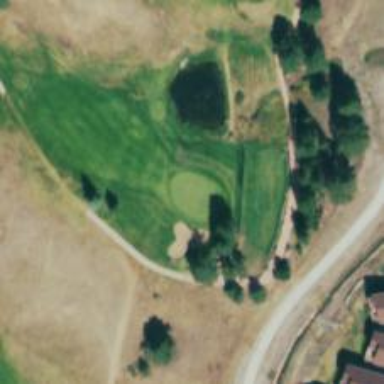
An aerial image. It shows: View of golf hole.